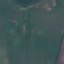
Land use / land cover class: Pasture